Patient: sex F, age 32
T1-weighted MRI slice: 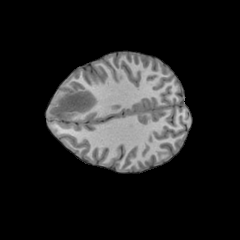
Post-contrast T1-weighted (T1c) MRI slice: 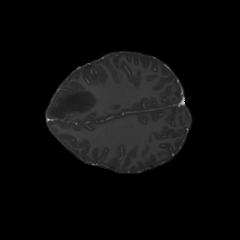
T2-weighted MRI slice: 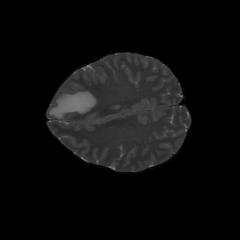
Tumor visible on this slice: yes
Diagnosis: Astrocytoma, IDH-mutant
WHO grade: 3